Question: '''
from collections import defaultdict
import csv
from bs4 import BeautifulSoup
import urllib2
import pandas as pd
import re
text = open("/Users/dynajose/Desktop/PlayList.rtf").read()
songDom = BeautifulSoup(text)
data=defaultdict(list)
musicData=defaultdict(list)
f_music = songDom.find_all("div", {"class" : "_gx6 _agv"})
for music in f_music:
try:
Name_title = music.find("a","_gx7")
data['Name'].append(Name_title.text)
except:
data['Name'].append("")
try:
type_title = music.find("div","_1fs8 fsm fwn fcg")
data['Type'].append(type_title.text)
except:
data['Type'].append("")
for link_music in f_music:
variable=link_music.find('a', href=re.compile('^https:'))['href']
data['Link'].append(variable)
for verified_page in f_music:
for page in verified_page:
page_verified = page.find_all('span',{'aria-label':'Verified Page'})
#print page_verified
check= "Verified Page"
for a in page_verified :
if check in a :
musicData['Link'].append(True)
else :
musicData['Link'].append(False)
#if sum([True for a in page_verified if check in a]) > 1:
# musicData['Link'].append(True)
#else :
# musicData['Link'].append(False)
#df = pd.DataFrame(data)
dr= pd.DataFrame(musicData)
#df
dr
'''
---

##
Desired Result -
So I want the DataFrame column to be True if the page is Verified. Wether a page is verified or not is defined by the span tag and aria-label tag.
(DataFrame is Boolean)
My logic-
I will append True if the row has "Verified page" in it.
else False.
But in this case all rows have "Verified Page" in it yet it goes to the else part.
Is there any function in Python that helps me do it more efficiently or any better way to achieve the desired result?
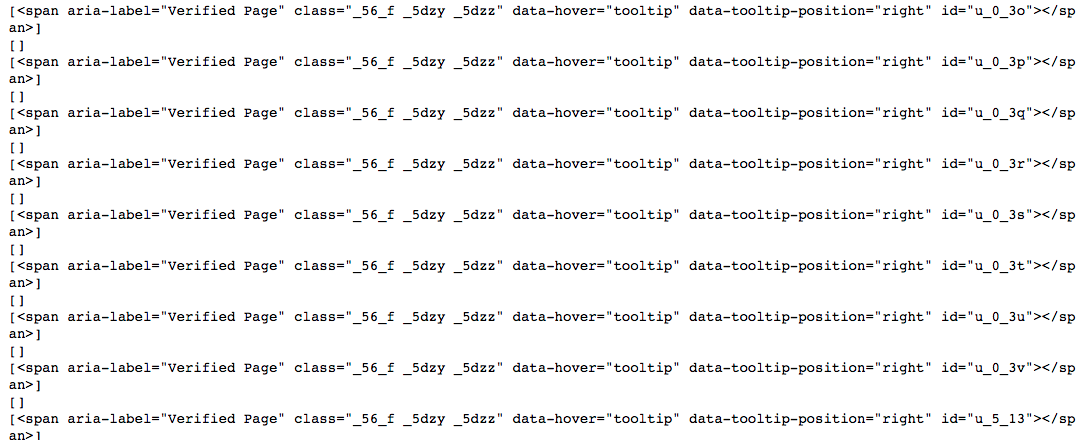
Answer: Looks like your 'page_verified' variable is actually a list, that's why your check returns false.
Example :
'''
l = ['ab']
'a' in l
False
'''
If the list returned is always containing one element, just do
'''
if check in page_verified[0]:
'''
if the returned list can be multi elements, you can try something like (probably a better way to do it, but it'll work)
'''
if sum([True for a in page_verified if check in a]) > 1:
'''
** edit**
Please provide output of this so we can have more info
'''
for music in f_music:
for verified_page in f_music:
for page in verified_page:
page_verified = page.find_all('span',{'aria-label':'Verified Page'})
print page_verified
check= "Verified Page"
print page_verified[0]
print type(page_verified[0])
print check in page_verified[0]
'''